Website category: jobs
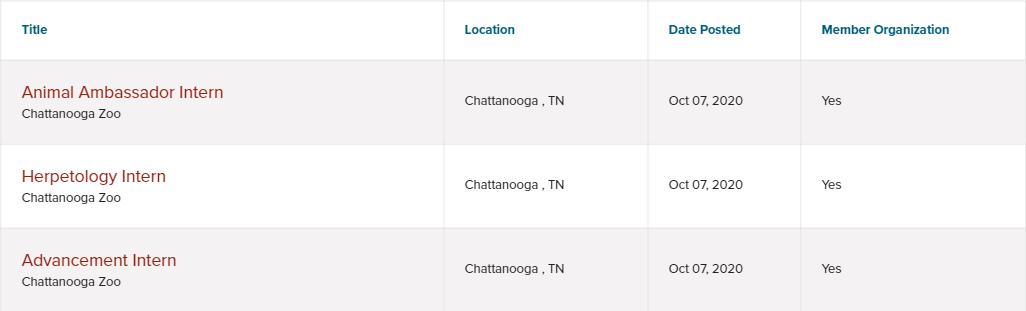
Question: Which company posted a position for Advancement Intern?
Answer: Chattanooga Zoo

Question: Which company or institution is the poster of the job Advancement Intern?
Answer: Chattanooga Zoo

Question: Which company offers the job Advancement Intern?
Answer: Chattanooga Zoo

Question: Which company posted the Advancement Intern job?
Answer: Chattanooga Zoo

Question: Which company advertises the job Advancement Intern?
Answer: Chattanooga Zoo

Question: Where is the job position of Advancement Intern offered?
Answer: Chattanooga , TN

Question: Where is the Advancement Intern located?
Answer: Chattanooga , TN

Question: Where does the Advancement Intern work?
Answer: Chattanooga , TN

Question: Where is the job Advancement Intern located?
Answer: Chattanooga , TN

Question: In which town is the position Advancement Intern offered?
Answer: Chattanooga , TN

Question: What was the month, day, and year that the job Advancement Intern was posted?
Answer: Oct 07, 2020

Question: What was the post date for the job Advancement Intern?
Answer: Oct 07, 2020

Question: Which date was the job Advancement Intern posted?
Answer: Oct 07, 2020

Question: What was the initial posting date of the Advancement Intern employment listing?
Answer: Oct 07, 2020

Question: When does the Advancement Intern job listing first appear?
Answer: Oct 07, 2020

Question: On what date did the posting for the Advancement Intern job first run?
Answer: Oct 07, 2020